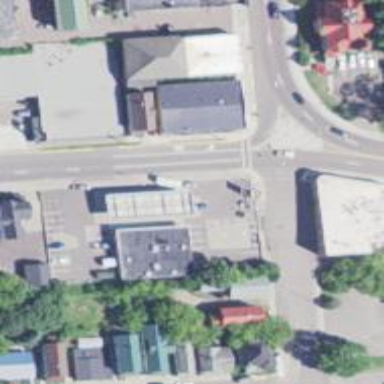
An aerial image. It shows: Convenience shop.